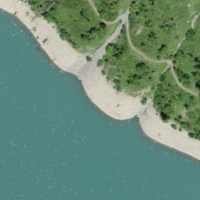
EUNIS habitat code: 23
Species observed at this site:
Rubus saxatilis
Adenostyles alpina
Fragaria vesca